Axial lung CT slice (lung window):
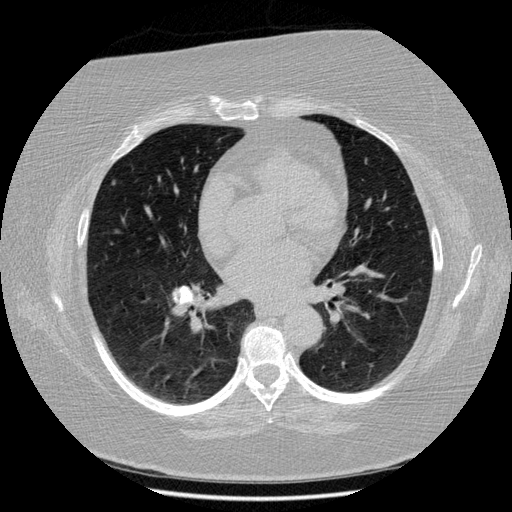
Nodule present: yes
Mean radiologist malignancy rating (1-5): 2.5